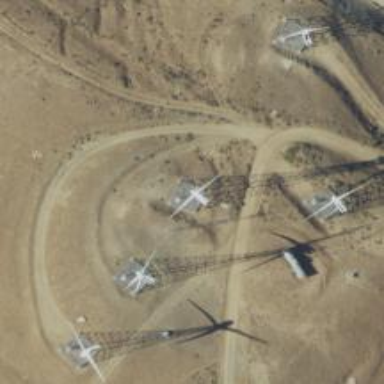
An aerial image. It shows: Wind power generator employing wind turbines.